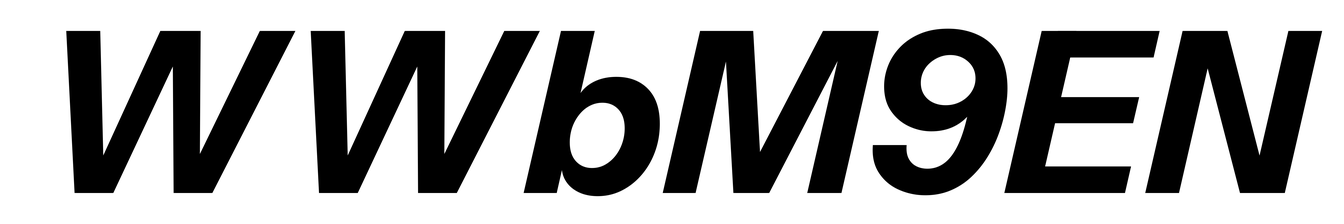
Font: InstrumentSans-Italic_Bold_Italic